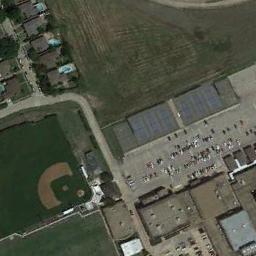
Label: baseball_diamond